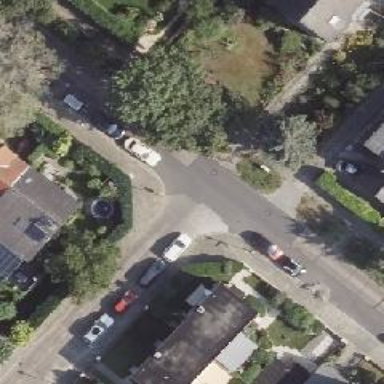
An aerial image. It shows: Unmarked road crossing.